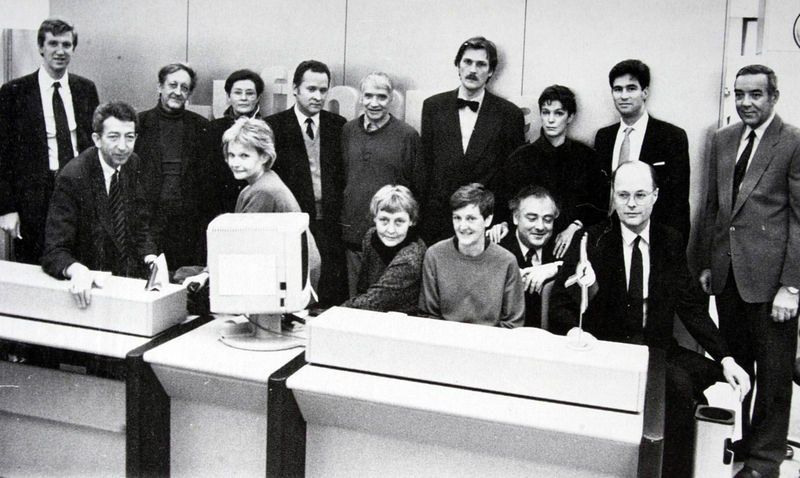
Titel: Die Arbeitsgruppe der Ausstellung "Die grosse Utopie" im Moskauer Stadtbüro der Lufthansa
Schlagwörter: gruppe, frauen, frau, männer, foto, fotografie, kollegen, rechner, belegschaft